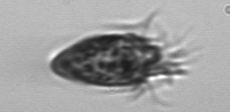
Label: Strombidium_tintinnodes